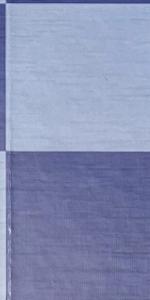
Label: Empty